Question: I am trying to get list result in 'IENumerable' type 'ViewBag' that contains already a list before.
I am returning list using viewbag in action-
'''
[HttpGet]
public ActionResult RangerCard() {
var taglist = (from u in db.TagTables
where u.TagName.Contains(tag)
select u).ToList();
ViewBag.TagName = taglist;
return View();
}
'''
'''
@if (ViewBag.TagName != null) {
foreach (var item in ViewBag.TagName) {
<p class="tag-division">
<a id="@item" class="tag-in-dropdown" href="#"># @item</a>
</p>
}
}
'''

This action return all the tags in a dropdown menu. Now I wanted to filter this result as soon as a user writes in this textbox.
In case of tagName 'RipEnglish'-
I am filtering tags according to this text using ajax query-
'#cardhascode' is id of input textbox.
'''
$('#cardhashcode').keyup(function () {
var tag = $('#cardhashcode').val();
$.ajax({
url: '/Upload/JsonTagList/?tag=' + tag,
type: 'Post',
success: function (data) {
}
});
});
'''
And then
'''
[HttpPost]
public ActionResult JsonTagList(string tag) {
var taglist = (from u in db.TagTables
where u.TagName.Contains(tag)
select u).ToList();
return Json(taglist);
}
'''
This above action filters tag but I am not able to deal with output result. How do I show this filter result in this dropdown menu as filtered result.
This result is coming in list type. So there can be more than one tag available On every 'keyup' event.
Thanks for any help.
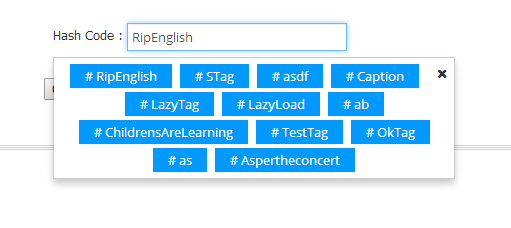
Answer: Do you mean something like this inside your success handler:
'''
if(data){
data.forEach(function(item){
$('#yourtagcontainer').append('<p class="tag-division"><a id="'+item+'" class="tag-in-dropdown" href="#"># '+item+'</a></p>');
});
}
'''
Cheers.